Question: I am trying to install Intel x86 in my windows laptop and it is failing with the error message. Attached is the screenshot:

Could you please help me how to solve this issue? Without this, AVD is not working at all.
Thanks in advance for all your help.
With regards,
Sudipta Deb
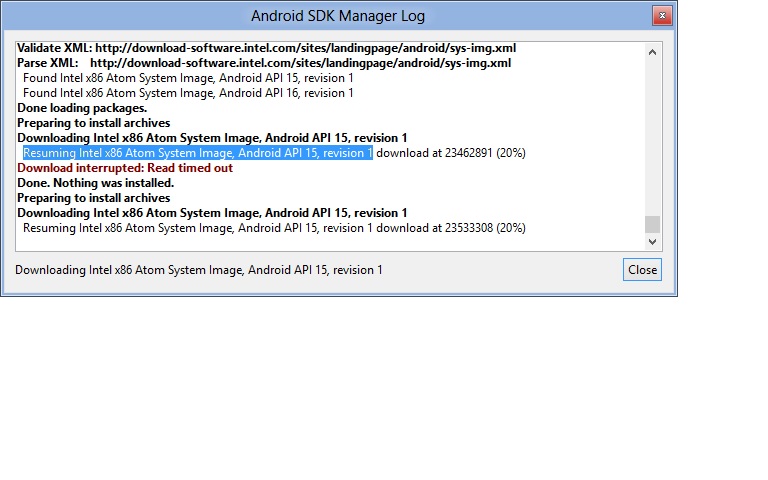
Answer: You also download it manually from this <URL>. See Tools and Download at Intel page.
You should also retry first to download using SDK Manager. If still not working then go for manually.